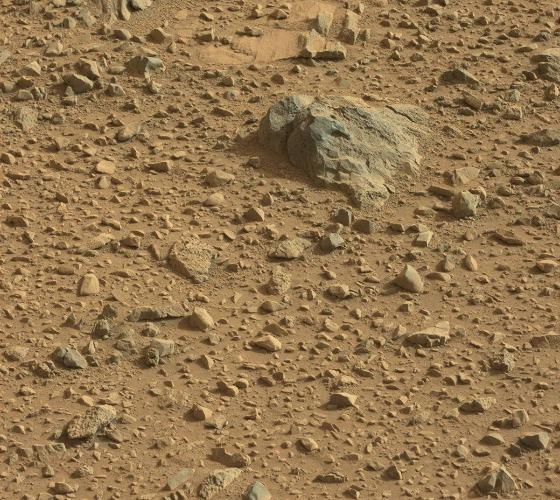
Terrain classes present: Bedrock, Gravel / Sand / Soil, Rock, Shadow